Interaction volume radius: 10 \u00c5
Interaction volume height: 15 \u00c5
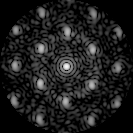
Disorder parameter: 0.3587